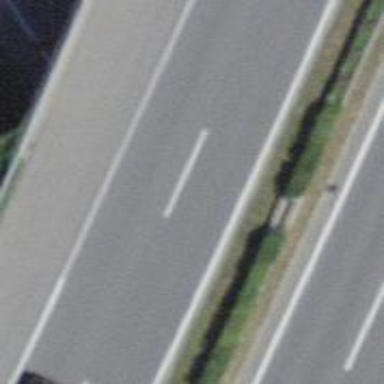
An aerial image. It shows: Asphalt bridge over motorway.